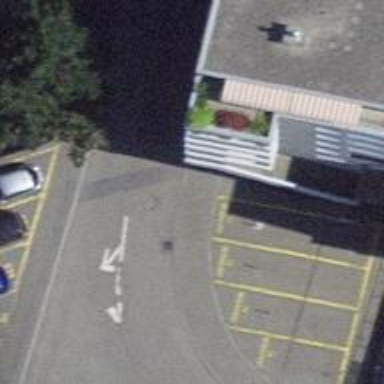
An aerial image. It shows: Kerb serving as barrier.